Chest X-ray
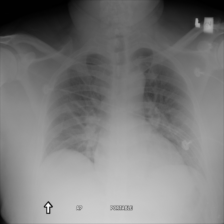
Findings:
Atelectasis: negative
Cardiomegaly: negative
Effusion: negative
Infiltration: negative
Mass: negative
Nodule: negative
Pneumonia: negative
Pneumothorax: negative
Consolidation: negative
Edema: negative
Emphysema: negative
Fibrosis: negative
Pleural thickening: negative
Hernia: negative